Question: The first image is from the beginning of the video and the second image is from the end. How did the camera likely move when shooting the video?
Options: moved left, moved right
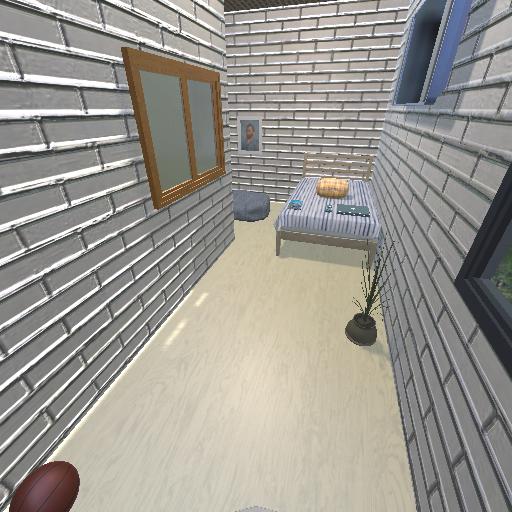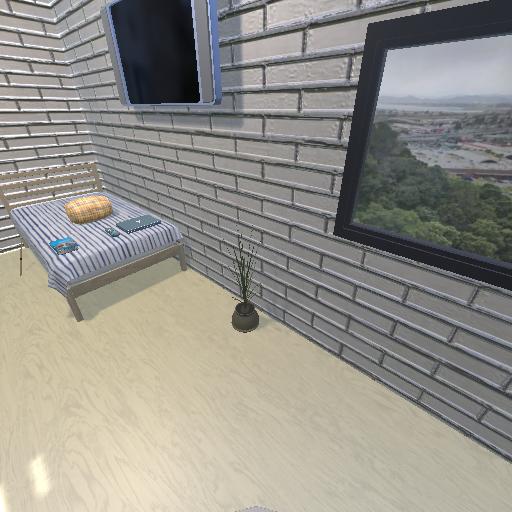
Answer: moved left